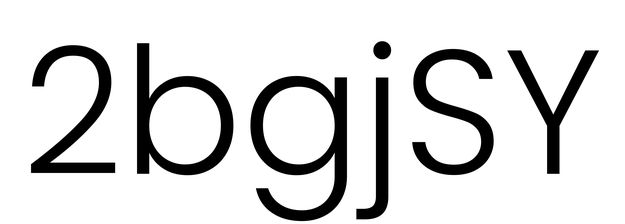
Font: Poppins-Light